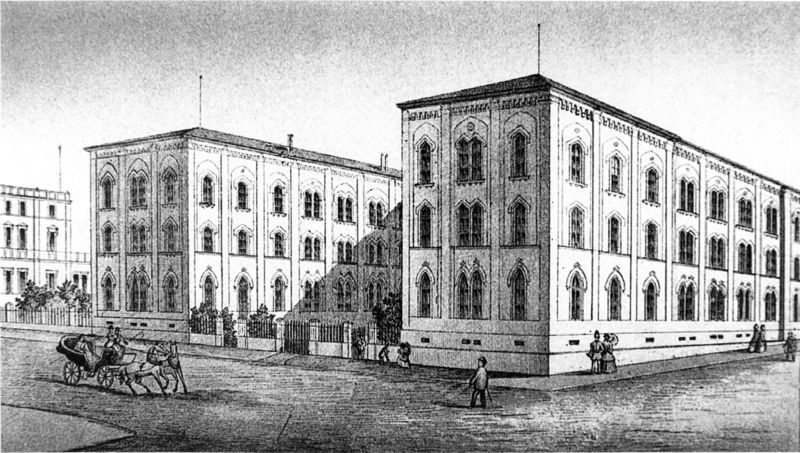
Titel: Maxschule in Würzburg, Maxstraße 2, Westansicht
Künstler: Scherpf (Stadtbaumeister)
Institution: Unbekannt
Schlagwörter: baum, flügel, himmel, mann, schatten, weiß, bäume, frauen, menschen, sand, stadt, fenster, frau, fussgänger, grau, hut, licht, männer, schwarz, strasse, zeichnung, anlage, dach, gebäude, haus, schirm, schloss, weg, zaun, alt, architektur, barock, mensch, sockel, häuser, büsche, gehen, gitter, mantel, drei, kind, paar, pferd, pferde, räder, schornstein, stock, garten, zügel, ecke, ansicht, fassade, fassaden, passanten, perspektive, pflaster, vedute, mast, laufen, dächer, mauer, grafik, graphik, tag, linien, hof, zäune, spazieren, kutsche, platz, pilaster, figuren, rad, wagen, masten, romantik, fahnenmast, querformat, staffage, architecture, men, people, white, window, women, black, gray, grey, windows, gerade, print, striche, tor, foto, grossstadt, stadtansicht, bögen, berlin, stangen, bayern, bürgersteig, dreistöckig, gehsteig, münchen, palast, stockwerk, spaziergang, kreuzung, stck, druck, druckgraphik, schwarz-weiss, schraffuren, radierung, stich, gehweg, paris, pavement, trottoir, bürger, lauf, kutscher, peitsche, flanieren, spitzbogen, spitzbögen, residenz, walmdach, horses, life, sky, tree, building, street, summer, trees, historismus, etagen, geschosse, plan, gärten, pavillon, spaziergänger, stange, bushes, road, way, drawing, postkarte, black and white, gespann, grautöne, stockwerke, shadow, bau, doppelt, reifen, kutschfahrt, hasu, fence, geschoss, waagen, schinkel, europa, kaserne, antenne, bauwerk, palais, city, day, lisenen, aufriss, dreigeschossig, profanbau, zeichung, paare, antennen, bauwerke, fußweg, fahnenstange, zeltdach, pferdekutsche, pferdewagen, sockelgeschoss, gliederung, verwaltung, prospekt, langbau, strukturiert, bürklein, buildings, gate, neugotisch, zweispänner, blitzableiter, bogenfries, gehwege, kitscher, maueer, rasd, spitzbogenfenster, vedoute, hochhaus, engraving, gothic, carriage, horse, reins, cane, humans, spazieren gehen, stick, whip, parasol, fahnenmasten, avenue, büche, coach, zaungitter, platzansicht, mezzotinto, sockelgschoss, driver, archtecture, kutsche menschen, innenhoof, brienner straße, renaissance, symmetrisch, canes, sideway, civic, passers-by